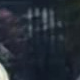
Vehicle type: Car